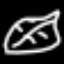
Label: leaf